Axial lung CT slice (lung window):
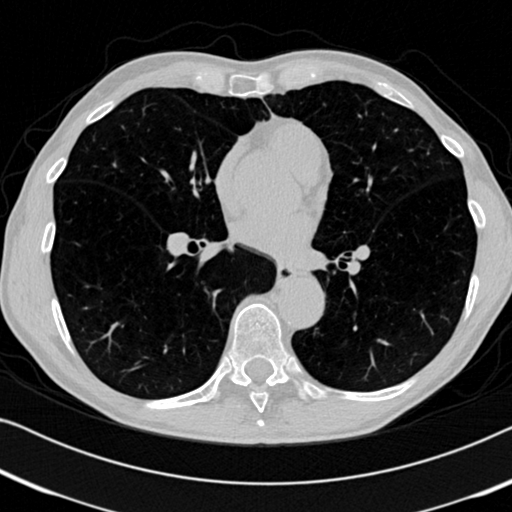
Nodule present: no